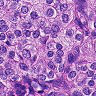
Metastatic tissue present: yes